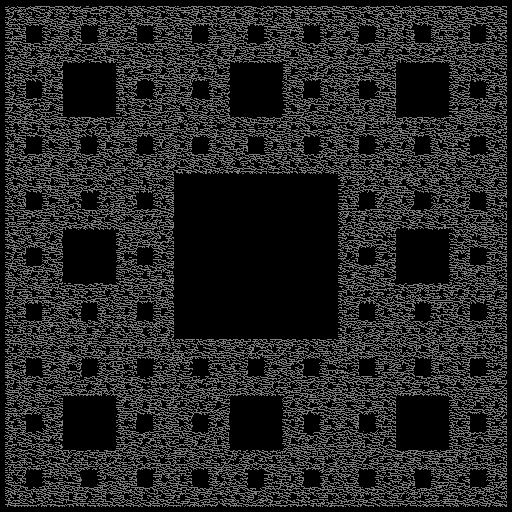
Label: sierpinski_carpet